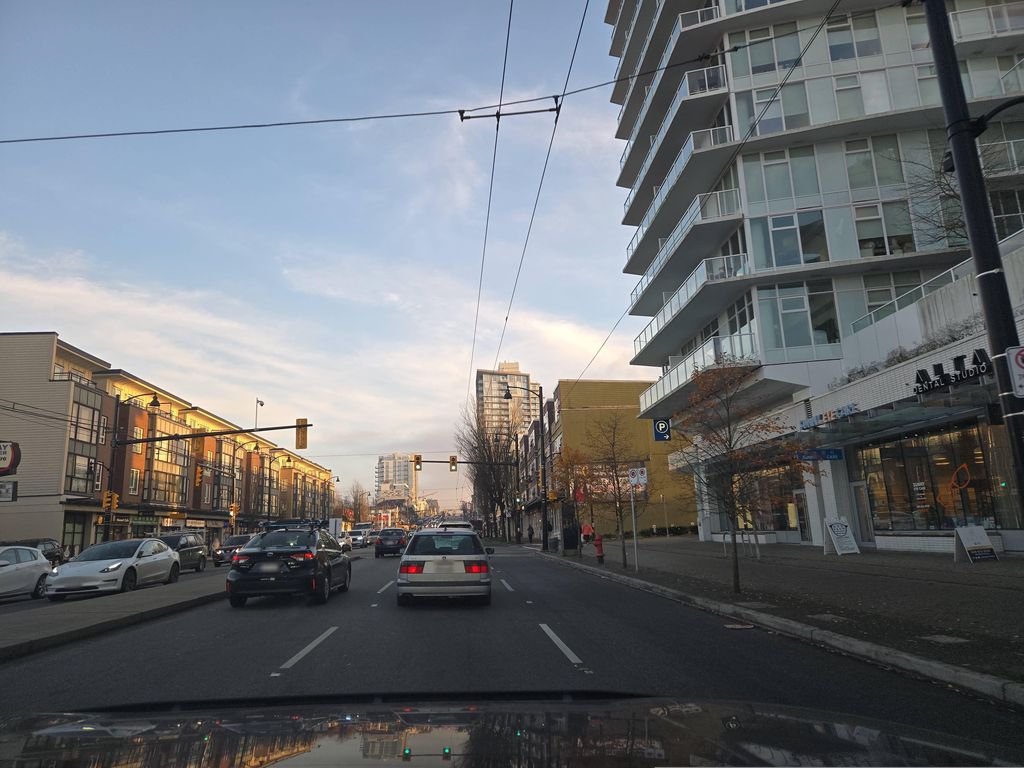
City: vancouver